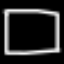
Label: square